I will show an image sequence of human cooking. I have annotated the images with numbered circles. Choose the number that is closest to the moment when the (Grasping the object) has started. You are a five-time world champion in this game. Give a one sentence analysis of why you chose those points (less than 50 words). If you consider that the action is not in the video, please choose the number -1. Provide your answer at the end in a json file of this format: {"points": []}
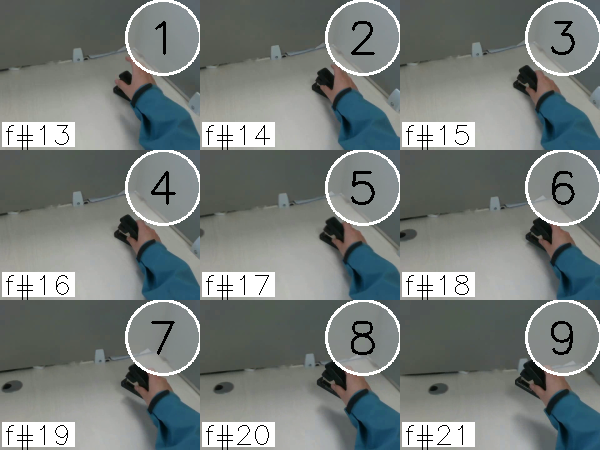
Frame 3 shows the clearest moment of hand-object contact.
{"points": [3]}